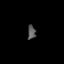
Tissue: lung
Cell type: Epithelial cells
Senescence score: 0.173
Nuclear area (px): 112
Mean DAPI intensity: 85.161